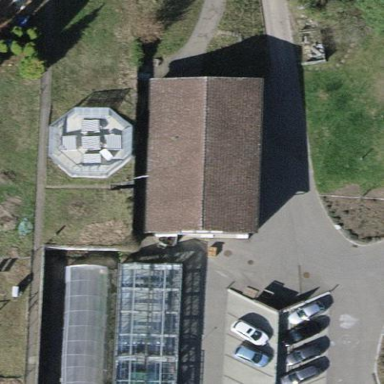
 while the rest of the building is saddle brown color."